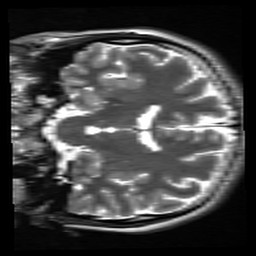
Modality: inplaneT2
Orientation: coronal
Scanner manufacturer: siemens
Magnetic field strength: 3 T
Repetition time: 7.02 s
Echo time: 0.069 s